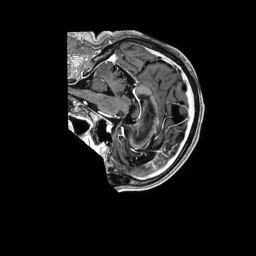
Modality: T1w
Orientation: sagittal
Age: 75
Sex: male
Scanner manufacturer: philips
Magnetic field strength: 1.5 T
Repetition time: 0.007165 s
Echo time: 0.003251 s